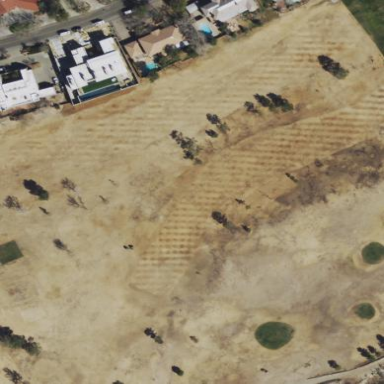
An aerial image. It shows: Grassy area designated as golf fairway.